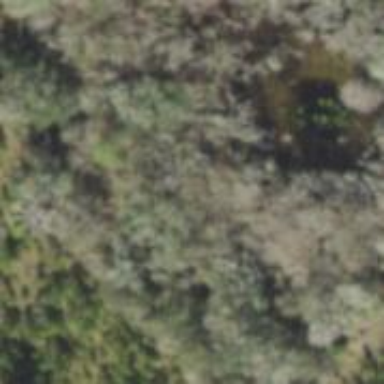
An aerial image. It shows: Swamp in wetland area.